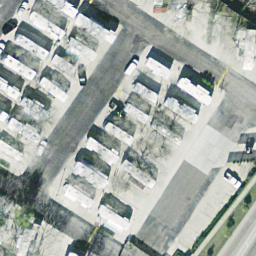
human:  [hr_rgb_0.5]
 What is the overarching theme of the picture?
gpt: mobile home park